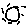
Label: sun